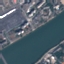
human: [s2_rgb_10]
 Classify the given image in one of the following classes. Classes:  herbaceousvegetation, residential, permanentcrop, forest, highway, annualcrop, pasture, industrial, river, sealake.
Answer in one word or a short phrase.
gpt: River